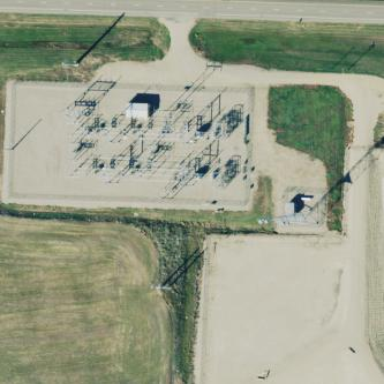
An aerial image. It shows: Power substation.